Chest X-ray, PA view. Patient: 33 years old, sex F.
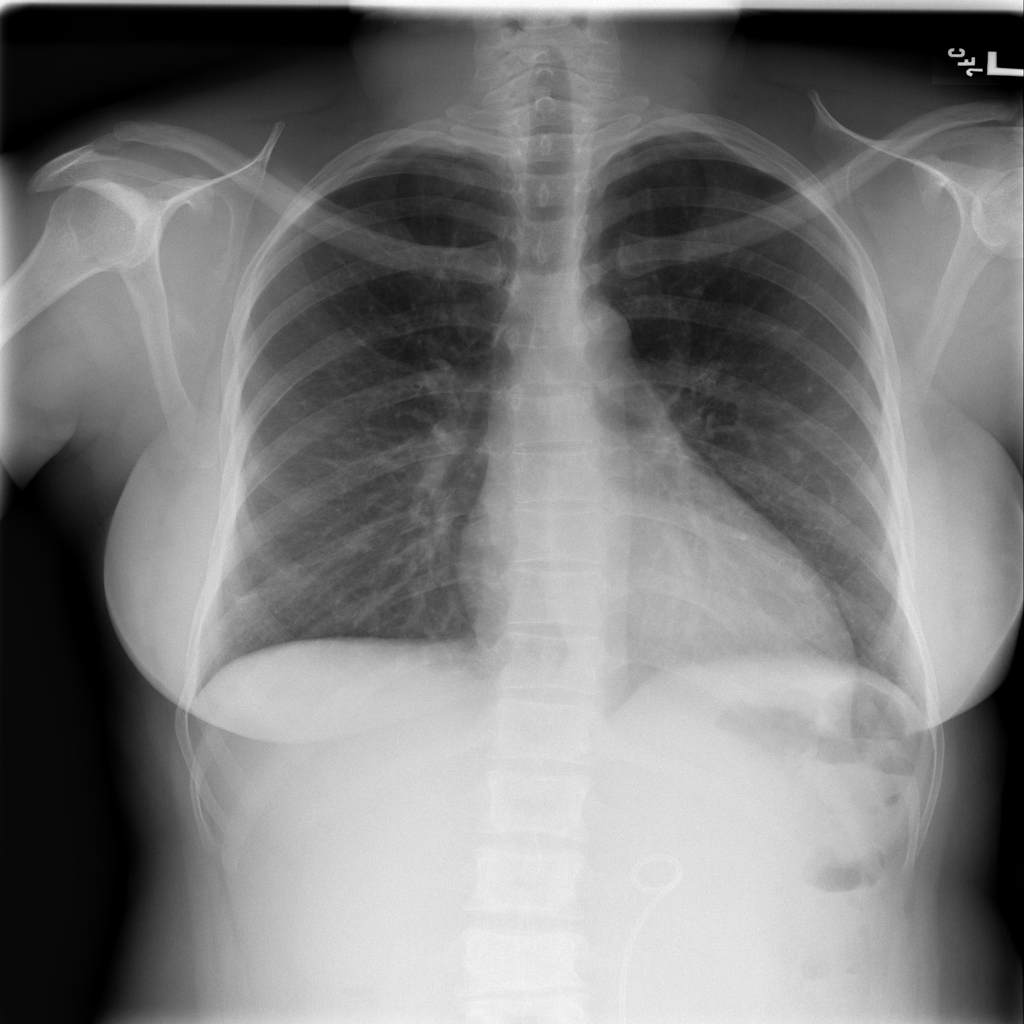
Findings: No Finding